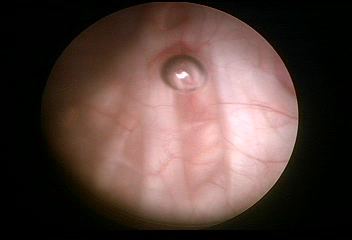
Modality: WLC
Class: Normal mucosa
Bladder cancer association: No